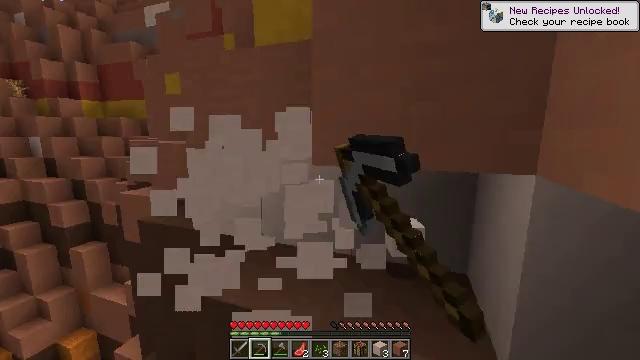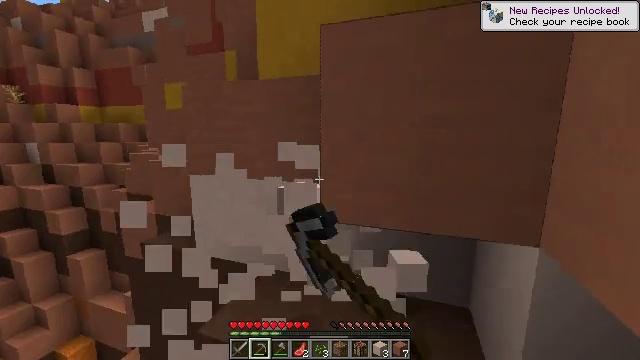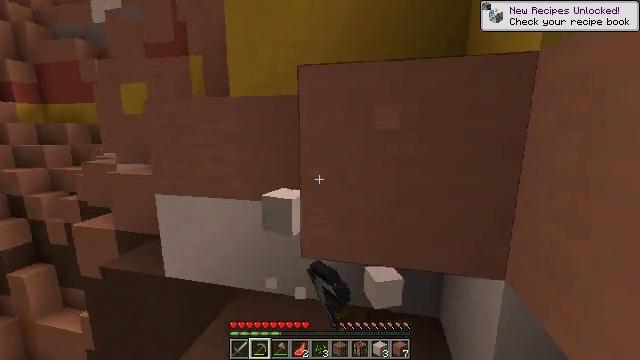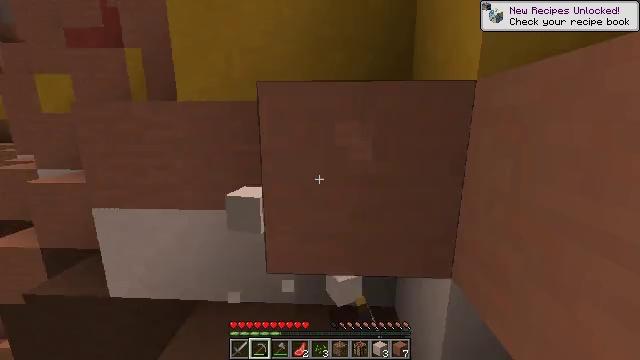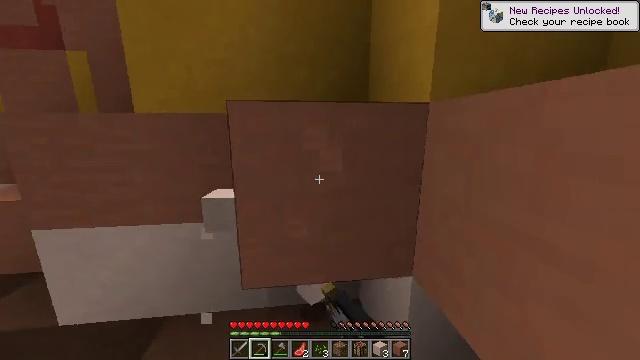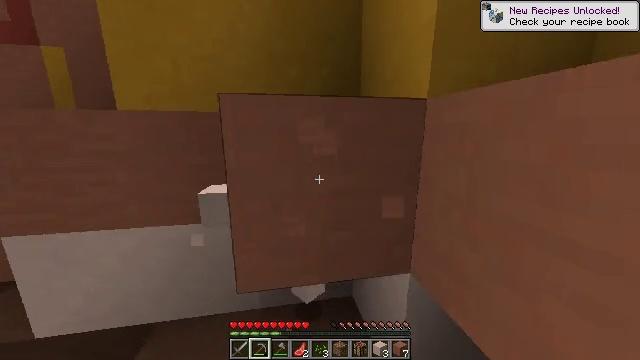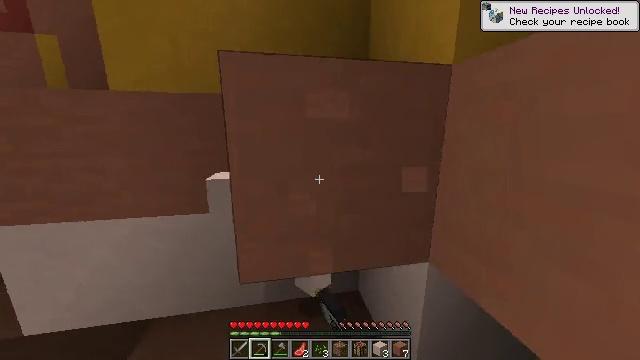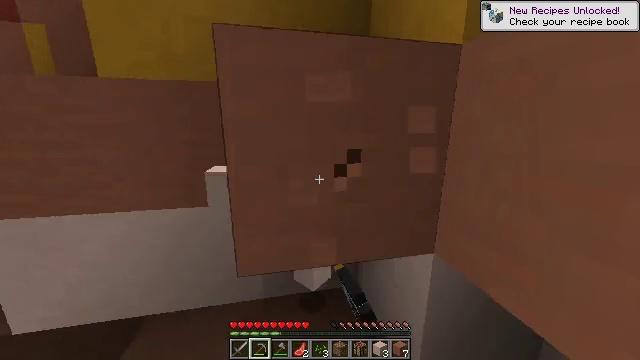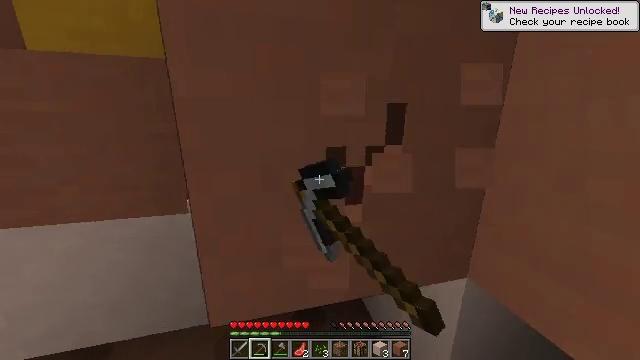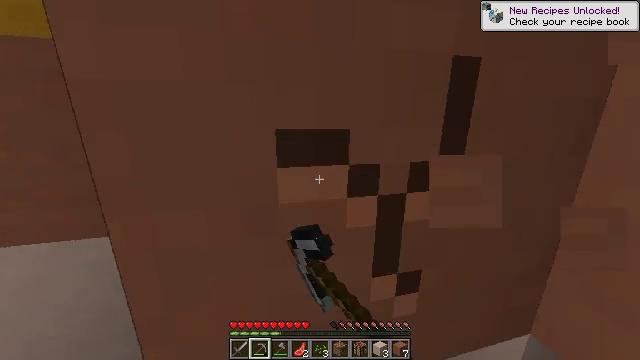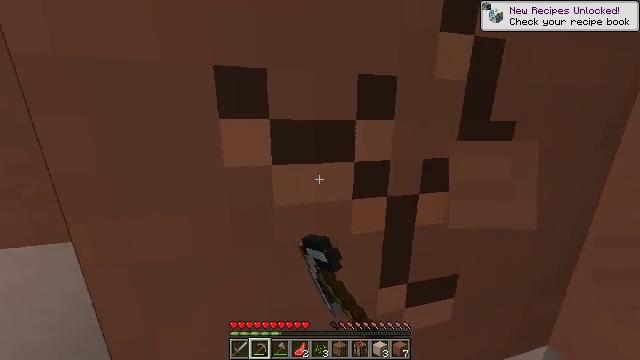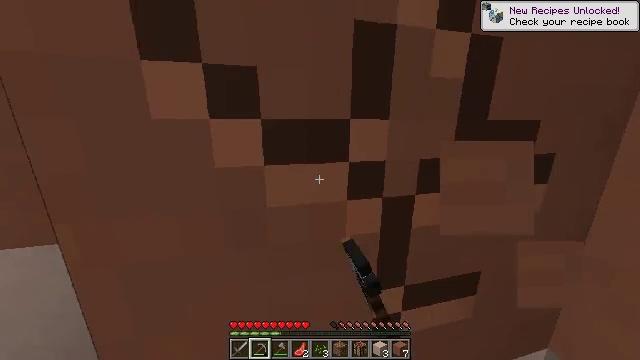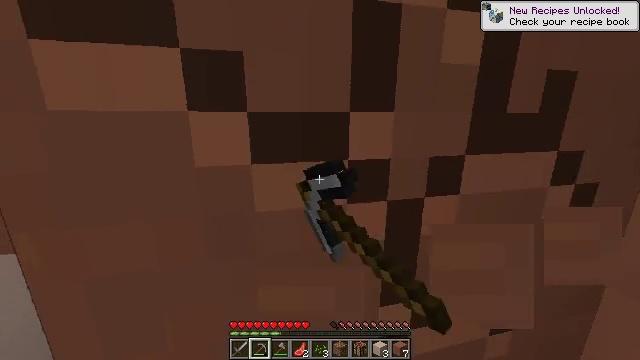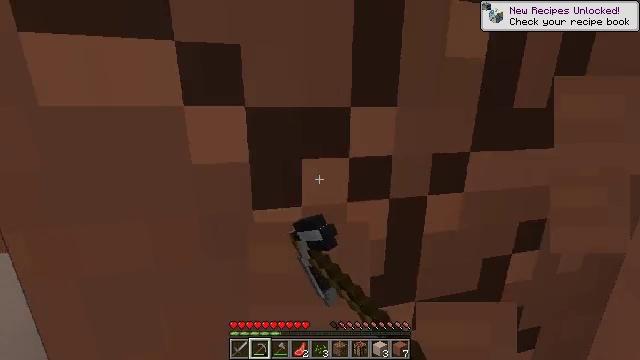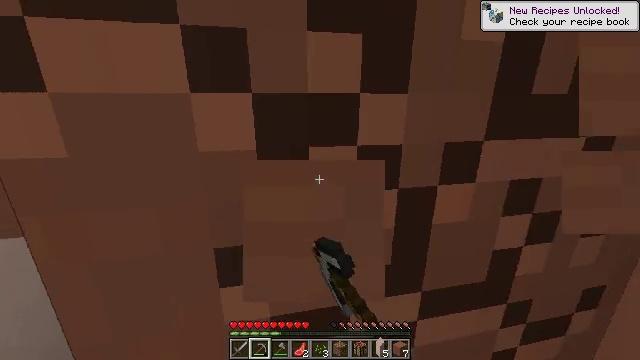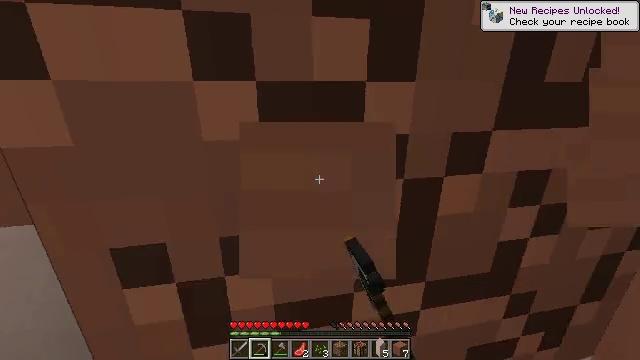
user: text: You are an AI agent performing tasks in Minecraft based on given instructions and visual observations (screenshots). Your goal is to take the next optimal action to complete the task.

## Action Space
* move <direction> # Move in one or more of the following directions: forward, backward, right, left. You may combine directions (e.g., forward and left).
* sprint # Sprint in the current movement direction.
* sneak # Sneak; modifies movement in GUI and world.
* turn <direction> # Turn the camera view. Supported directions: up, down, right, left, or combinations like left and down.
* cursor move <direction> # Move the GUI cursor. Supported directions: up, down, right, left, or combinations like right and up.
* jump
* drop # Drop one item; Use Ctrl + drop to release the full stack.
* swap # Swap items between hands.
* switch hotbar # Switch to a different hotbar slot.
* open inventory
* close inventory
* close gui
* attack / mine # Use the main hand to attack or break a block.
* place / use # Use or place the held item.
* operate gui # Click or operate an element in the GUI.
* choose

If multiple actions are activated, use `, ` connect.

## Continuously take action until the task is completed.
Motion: motion action
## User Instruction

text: Dig up the terracotta.
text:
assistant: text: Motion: move forward, sprint, attack / mine, jump
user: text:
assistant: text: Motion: move forward, sprint, turn right, attack / mine, jump
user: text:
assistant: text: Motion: move forward, sprint, turn right and down, attack / mine, jump
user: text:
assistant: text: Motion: move forward, sprint, turn right, attack / mine, jump
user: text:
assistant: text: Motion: move forward, sprint, turn right, attack / mine, jump
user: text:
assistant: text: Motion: move forward, sprint, attack / mine, jump
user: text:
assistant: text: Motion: move forward, attack / mine
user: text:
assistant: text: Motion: move forward, turn right and down, attack / mine
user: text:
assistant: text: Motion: move forward, attack / mine
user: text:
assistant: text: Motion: attack / mine
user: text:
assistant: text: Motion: attack / mine
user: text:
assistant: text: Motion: attack / mine
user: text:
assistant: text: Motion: attack / mine
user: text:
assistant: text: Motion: turn left and down, attack / mine
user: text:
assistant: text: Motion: turn down, attack / mine
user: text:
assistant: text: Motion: turn left and down, attack / mine
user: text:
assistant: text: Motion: turn left and down, attack / mine
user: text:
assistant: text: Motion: turn left and down, attack / mine
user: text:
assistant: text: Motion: turn left and down, attack / mine
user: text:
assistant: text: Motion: turn left, attack / mine
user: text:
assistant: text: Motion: attack / mine